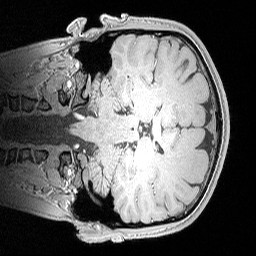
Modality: MP2RAGE
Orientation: coronal
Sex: male
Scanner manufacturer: siemens
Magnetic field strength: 3 T
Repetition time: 5 s
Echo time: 0.00292 s